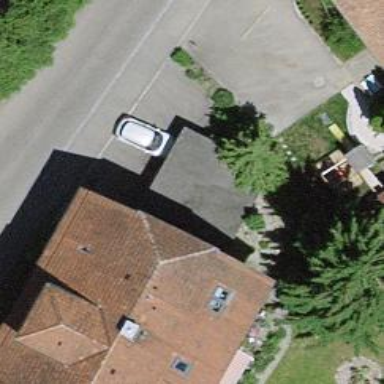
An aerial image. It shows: Garage.